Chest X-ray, PA view. Patient: 20 years old, sex F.
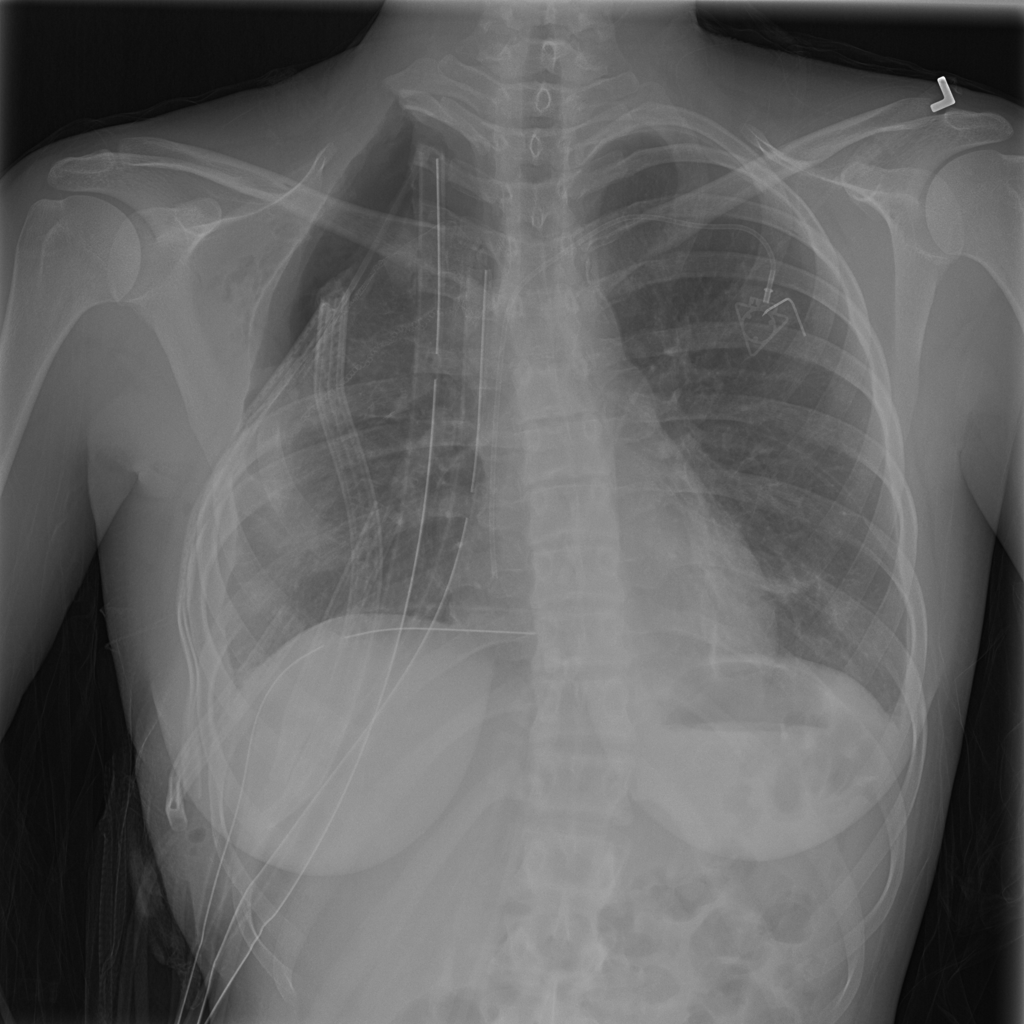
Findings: Emphysema, Infiltration, Pneumothorax